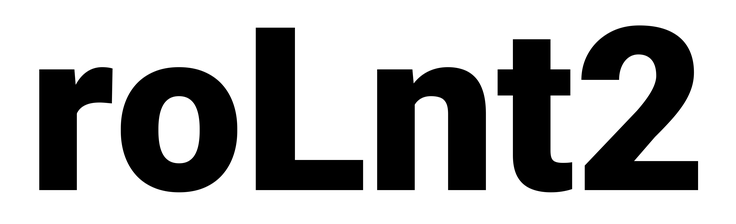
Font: Roboto_Black